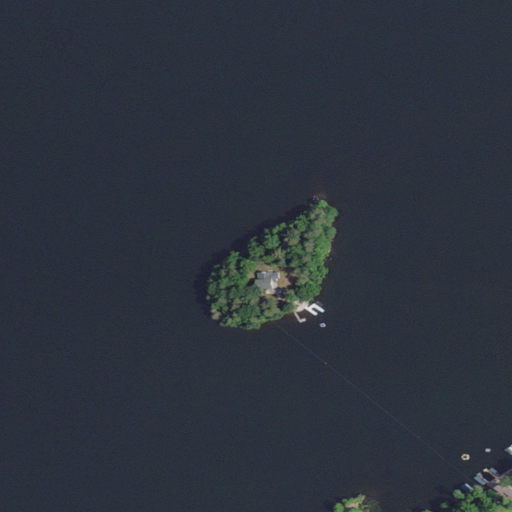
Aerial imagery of island in Wisconsin named Cedar Island containing open water, evergreen forest, and deciduous forest